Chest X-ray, PA view. Patient: 69 years old, sex M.
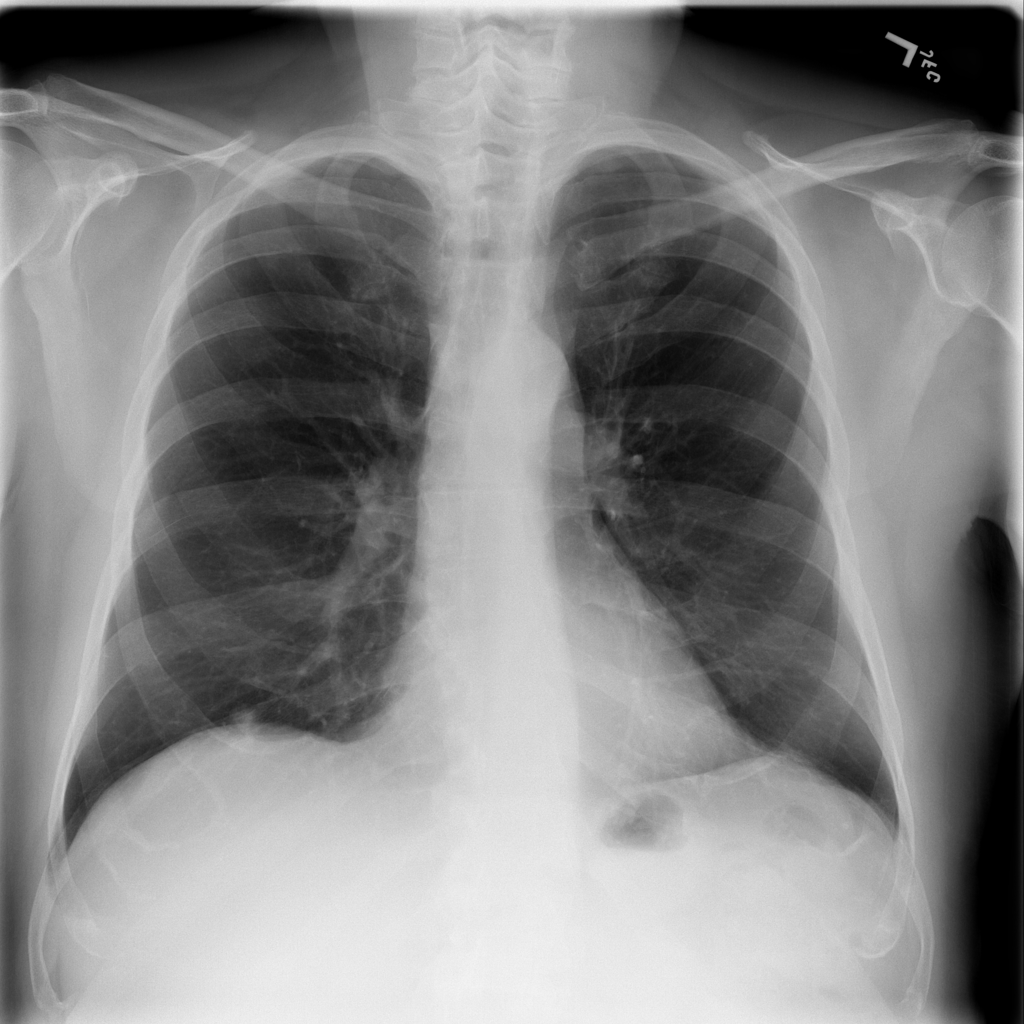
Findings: No Finding